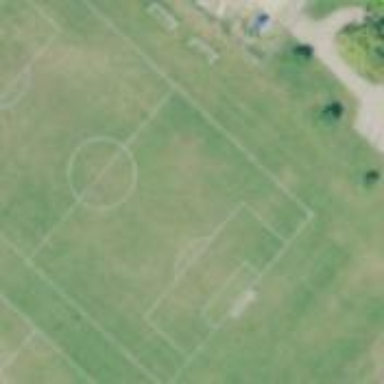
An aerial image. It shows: Soccer pitch for outdoor sports and leisure activities.